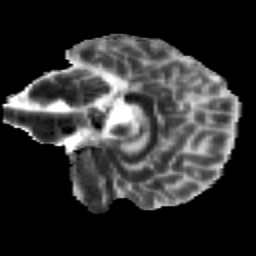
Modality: MD
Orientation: sagittal
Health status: healthy
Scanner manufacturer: siemens
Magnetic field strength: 3 T
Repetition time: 12 s
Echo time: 0.092 s